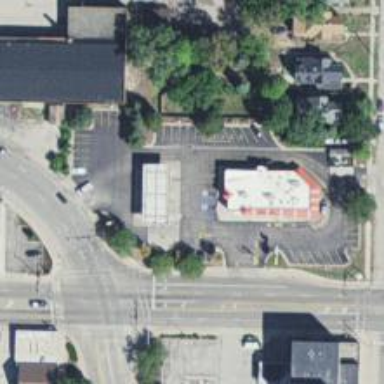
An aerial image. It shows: Convenience shop.